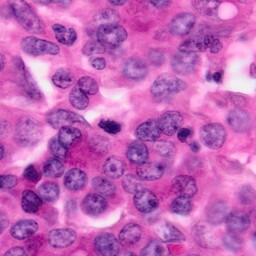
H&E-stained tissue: Pancreatic